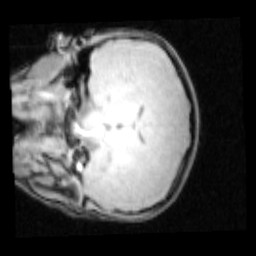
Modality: PDw
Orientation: coronal
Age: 12
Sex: male
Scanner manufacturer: siemens
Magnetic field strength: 3 T
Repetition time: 0.25 s
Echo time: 0.00103 s